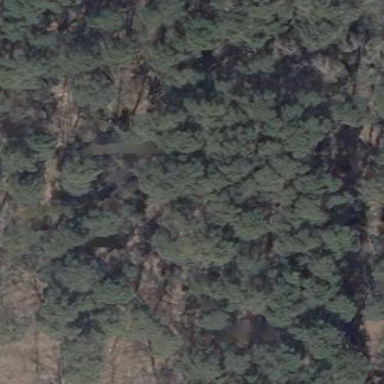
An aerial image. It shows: Forest area.